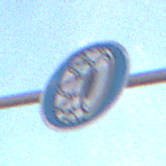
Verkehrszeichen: SchneekettenVorgeschrieben
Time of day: MorningAfternoon
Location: Outdoor (Special)
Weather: PartlyCloudy
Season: NotSpecified
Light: Natural